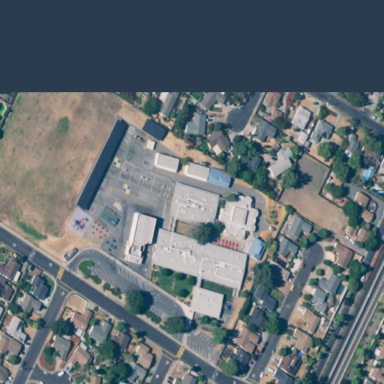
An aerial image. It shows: School.